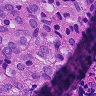
Metastatic tissue present: yes